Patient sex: M
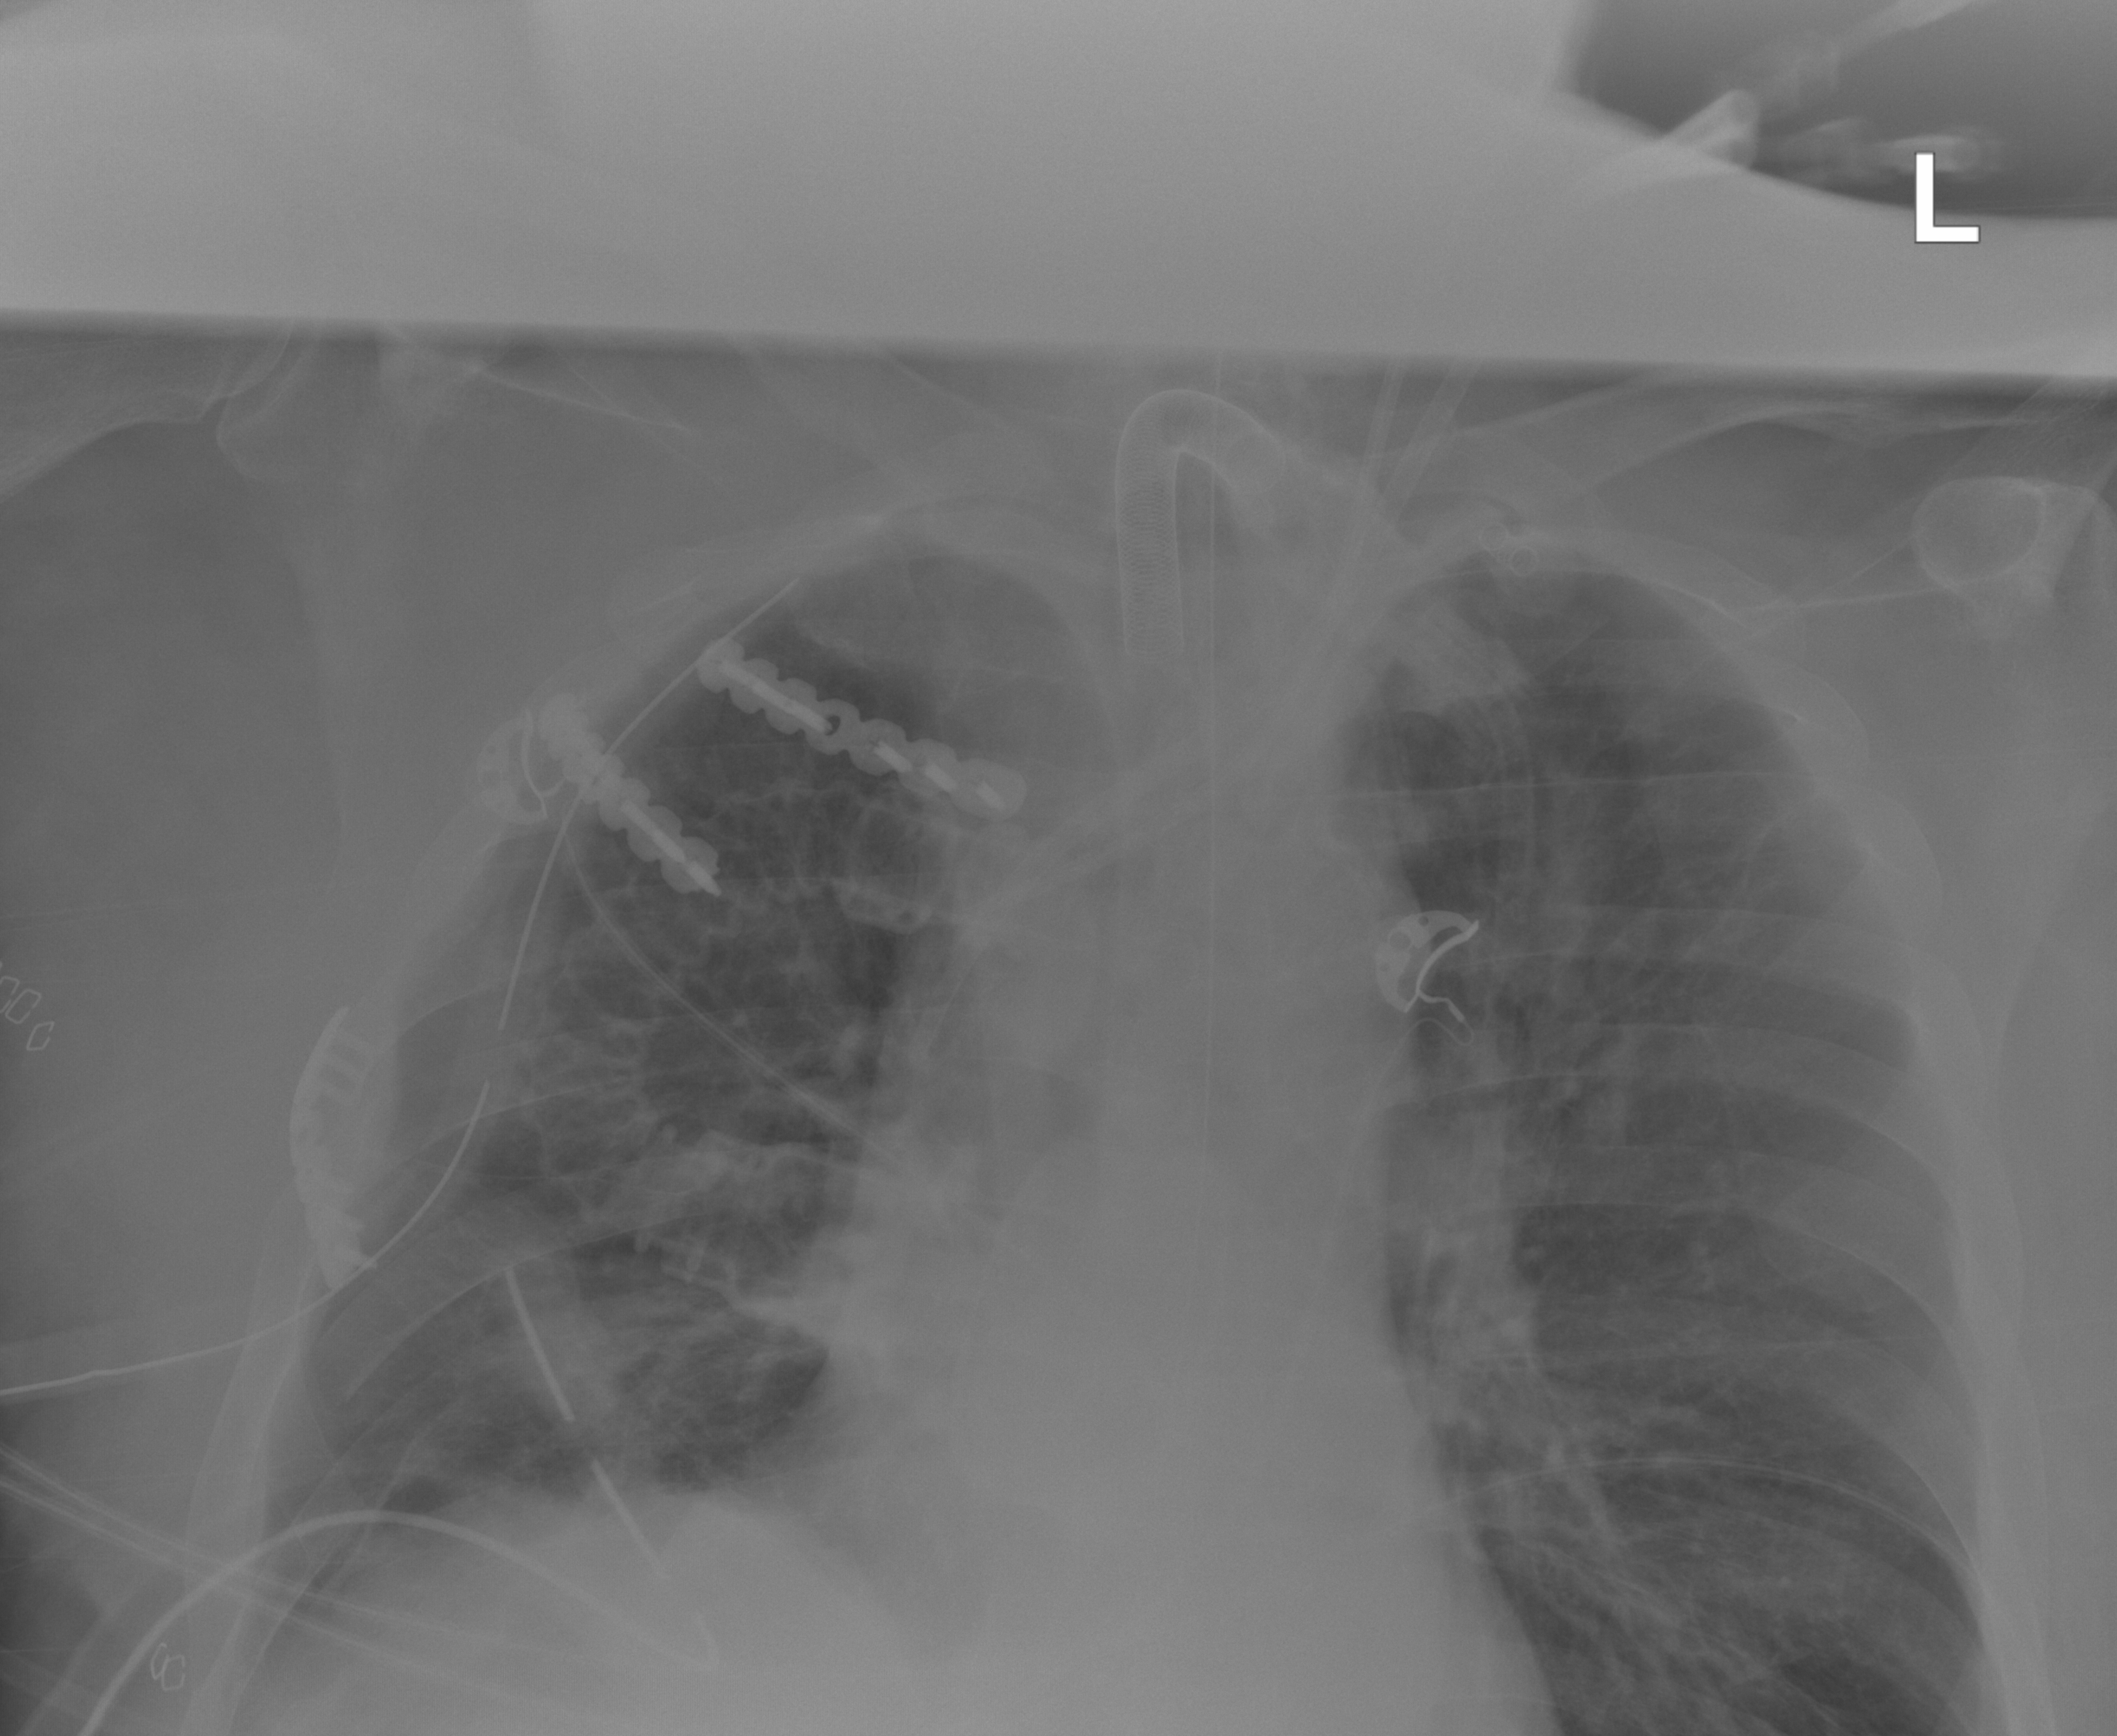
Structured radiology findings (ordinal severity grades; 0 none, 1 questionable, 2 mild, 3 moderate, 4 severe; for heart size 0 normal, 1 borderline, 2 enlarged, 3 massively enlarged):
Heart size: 2
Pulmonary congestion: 2
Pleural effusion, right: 0
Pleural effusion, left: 0
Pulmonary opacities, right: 2
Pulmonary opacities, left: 2
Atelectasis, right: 2
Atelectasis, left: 0